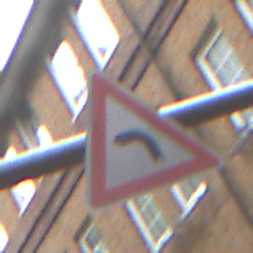
Verkehrszeichen: KurveLinks
Umgebung: Outdoor, Urban
Tageszeit: MorningAfternoon
Wetter: Overcast
Licht: Natural
Jahreszeit: NotSpecified
Kontrast: LowContrast